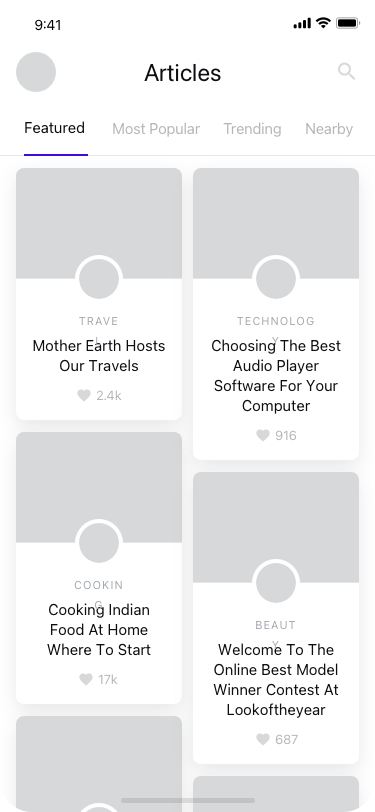
Text in this UI design:
Featured
Most Popular
Trending
Nearby
2.4k
Mother Earth Hosts Our Travels
TRAVEL
17k
Cooking Indian Food At Home Where To Start
COOKING
916
Choosing The Best Audio Player Software For Your Computer
TECHNOLOGY
687
Welcome To The Online Best Model Winner Contest At Lookoftheyear
BEAUTY
Articles